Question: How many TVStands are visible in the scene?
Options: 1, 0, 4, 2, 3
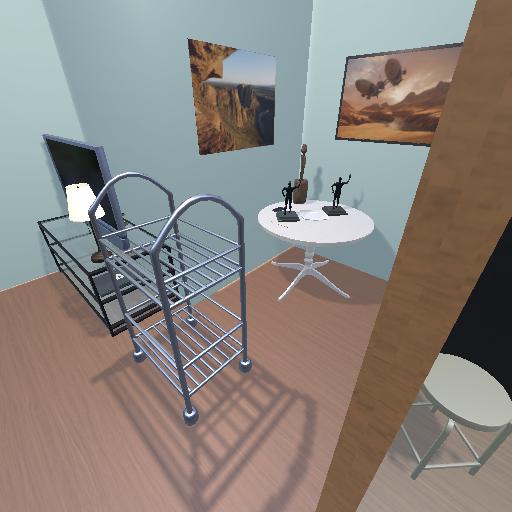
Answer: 1